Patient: sex M, age 57
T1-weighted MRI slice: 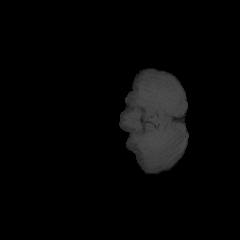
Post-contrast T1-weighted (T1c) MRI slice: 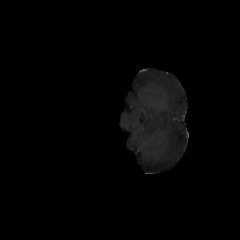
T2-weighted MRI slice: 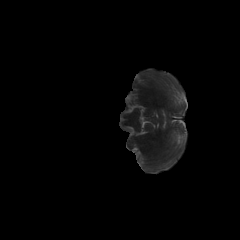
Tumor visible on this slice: no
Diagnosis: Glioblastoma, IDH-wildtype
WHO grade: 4